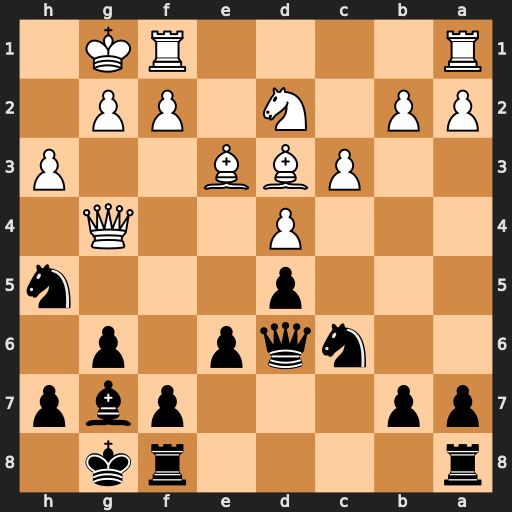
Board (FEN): r4rk1/pp3pbp/2nqp1p1/3p3n/3P2Q1/2PBB2P/PP1N1PP1/R4RK1
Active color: b
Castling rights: -
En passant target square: -
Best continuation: f5 Qe2 f4 Nf3 fxe3